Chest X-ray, AP view. Patient: 60 years old, sex M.
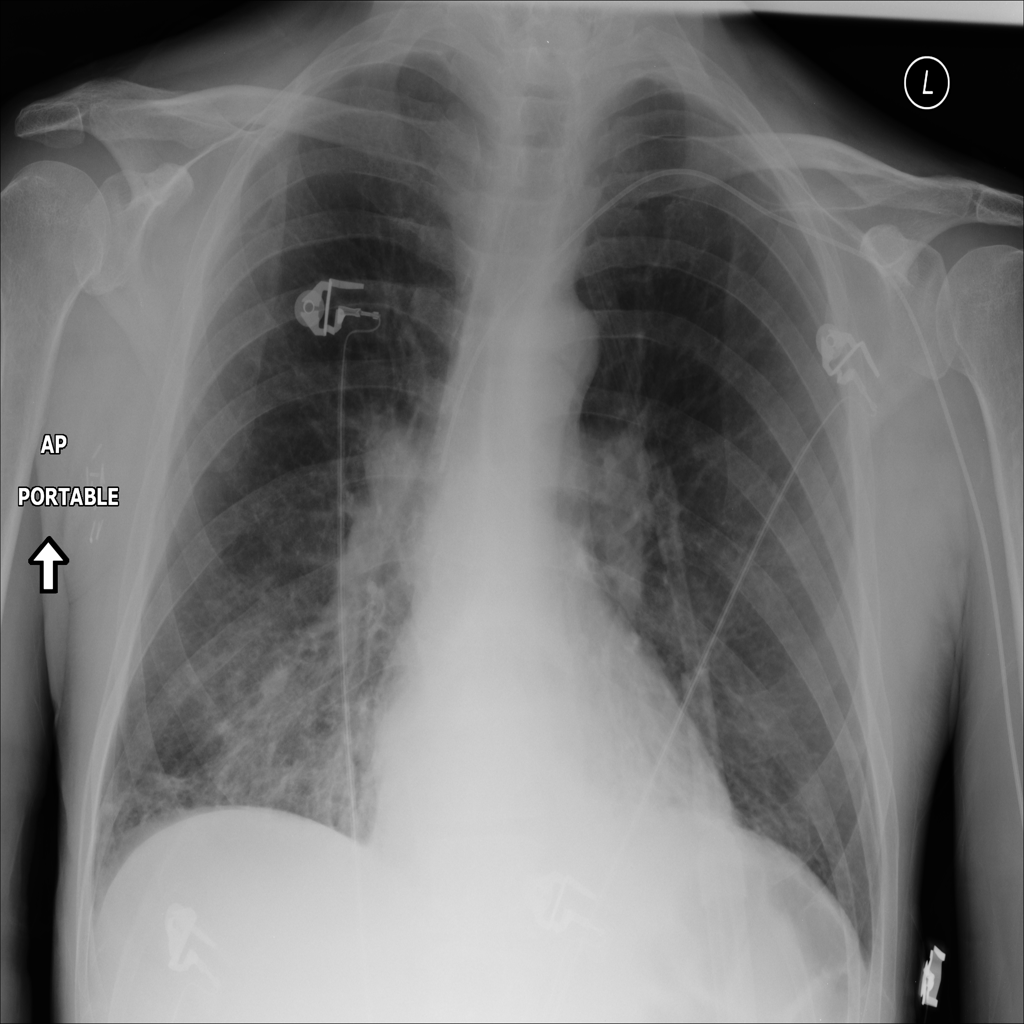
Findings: No Finding